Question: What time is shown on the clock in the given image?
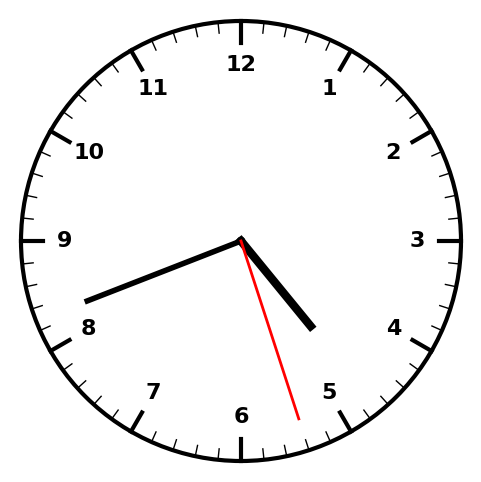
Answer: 04:41:27